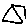
Label: triangle